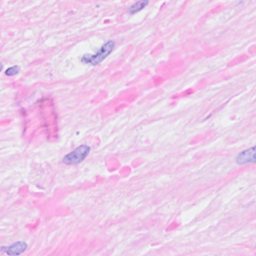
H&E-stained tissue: Breast